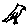
Label: bird